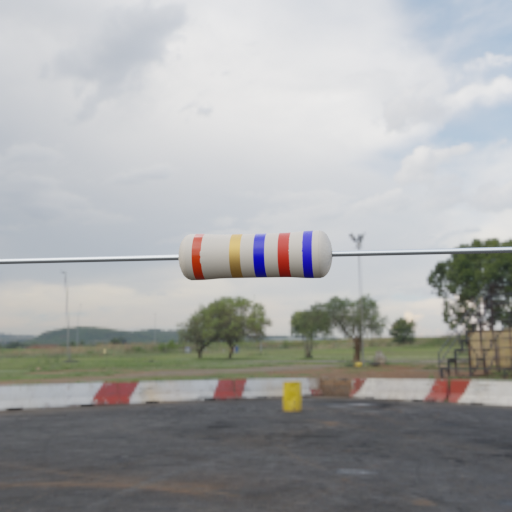
Resistor colour bands (in order): red, gold, blue, red, blue